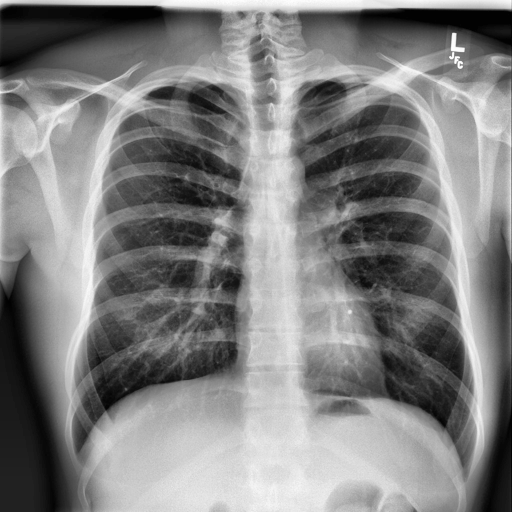
Finding: NORMAL